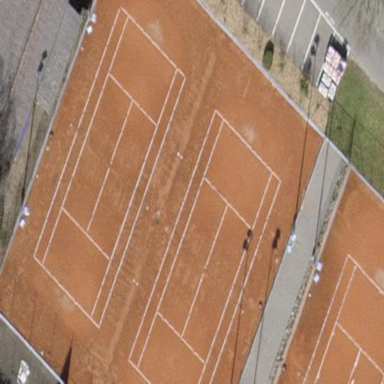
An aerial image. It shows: Tennis court on the leisure land pitch.